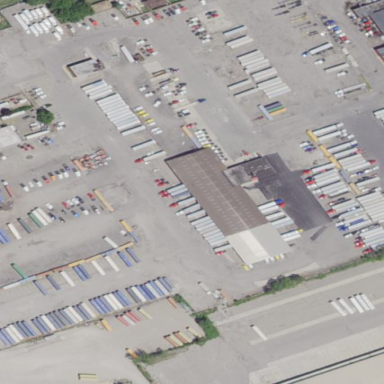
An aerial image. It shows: Industrial area used as vehicle depot.